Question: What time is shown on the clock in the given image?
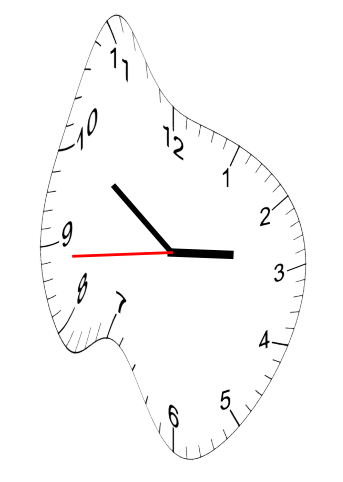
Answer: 02:50:44